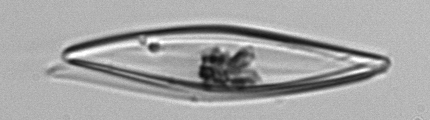
Label: Pleurosigma